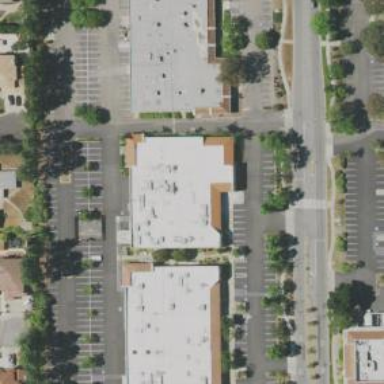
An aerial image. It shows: Building.